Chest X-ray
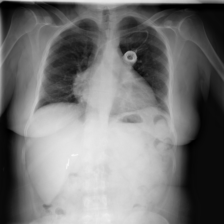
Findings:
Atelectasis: negative
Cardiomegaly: negative
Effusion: negative
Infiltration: negative
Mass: negative
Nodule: negative
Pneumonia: negative
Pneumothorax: negative
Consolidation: negative
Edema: negative
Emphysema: negative
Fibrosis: negative
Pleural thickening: negative
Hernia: negative